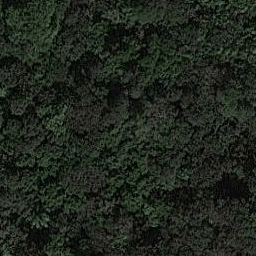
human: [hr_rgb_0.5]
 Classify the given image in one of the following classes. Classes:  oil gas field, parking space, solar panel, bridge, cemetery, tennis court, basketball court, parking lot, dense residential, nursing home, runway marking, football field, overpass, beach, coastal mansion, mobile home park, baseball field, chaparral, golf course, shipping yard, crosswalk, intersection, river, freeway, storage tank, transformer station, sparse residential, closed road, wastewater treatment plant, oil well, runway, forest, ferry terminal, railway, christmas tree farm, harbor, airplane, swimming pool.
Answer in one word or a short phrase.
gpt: forest